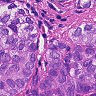
Metastatic tissue present: yes